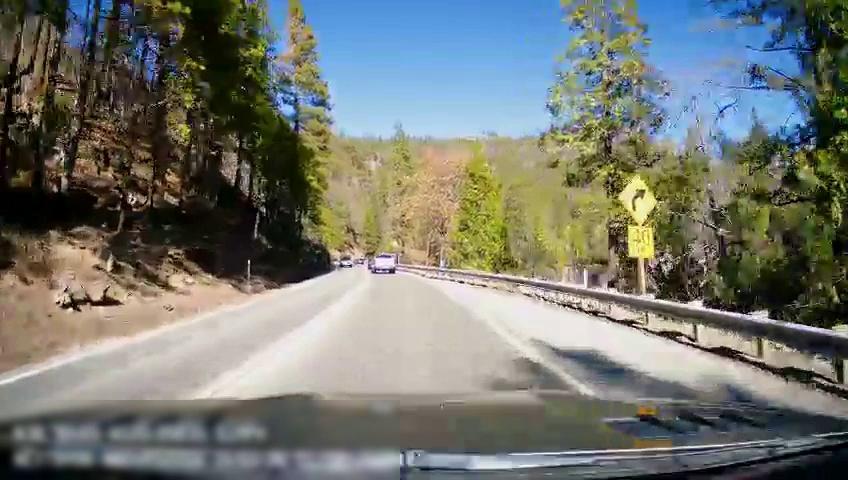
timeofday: Day
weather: Sunny
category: Drivable Space
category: Drivable Space
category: Vehicles | Truck
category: Vehicles | Truck
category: Lanes | Opposite Lane
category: Lanes | Current Lane
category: Lanes | Opposite Lane
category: Lanes | Current Lane
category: Traffic | Signs
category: Traffic | Signs